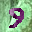
Label: 9